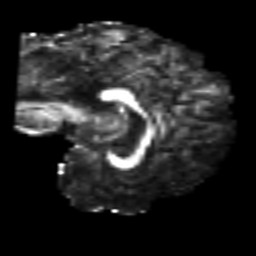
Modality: FA
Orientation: sagittal
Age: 40
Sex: female
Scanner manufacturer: siemens
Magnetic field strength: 3 T
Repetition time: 4.987 s
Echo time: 0.0792 s